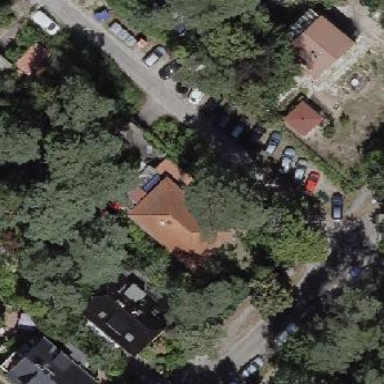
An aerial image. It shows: Detached building with hipped roof shape.